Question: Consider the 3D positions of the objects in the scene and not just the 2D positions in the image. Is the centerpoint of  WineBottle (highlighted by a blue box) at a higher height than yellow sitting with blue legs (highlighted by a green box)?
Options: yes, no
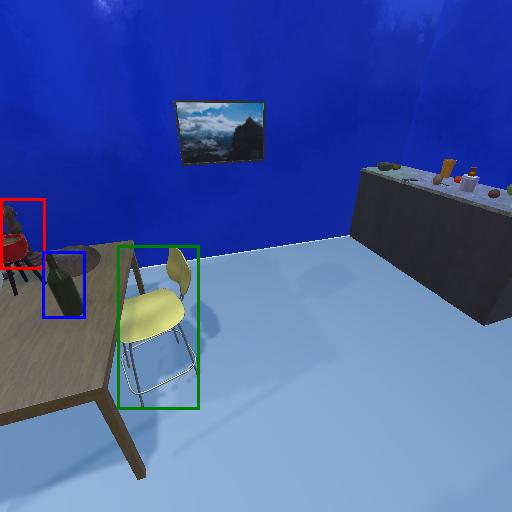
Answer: yes